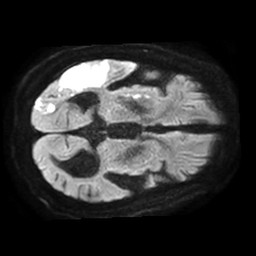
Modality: TRACE
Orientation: axial
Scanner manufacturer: philips
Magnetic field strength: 1.5 T
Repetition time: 3.403 s
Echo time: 0.06899 s